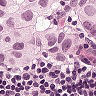
Metastatic tissue present: yes